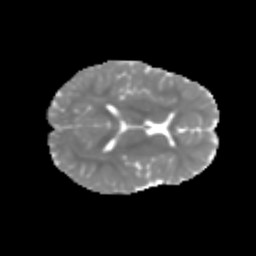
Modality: MD
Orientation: axial
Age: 6
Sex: female
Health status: healthy